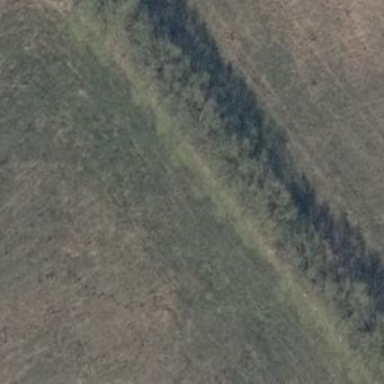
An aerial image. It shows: Patch of scrub vegetation.